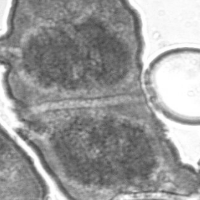
Label: telophase